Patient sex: M
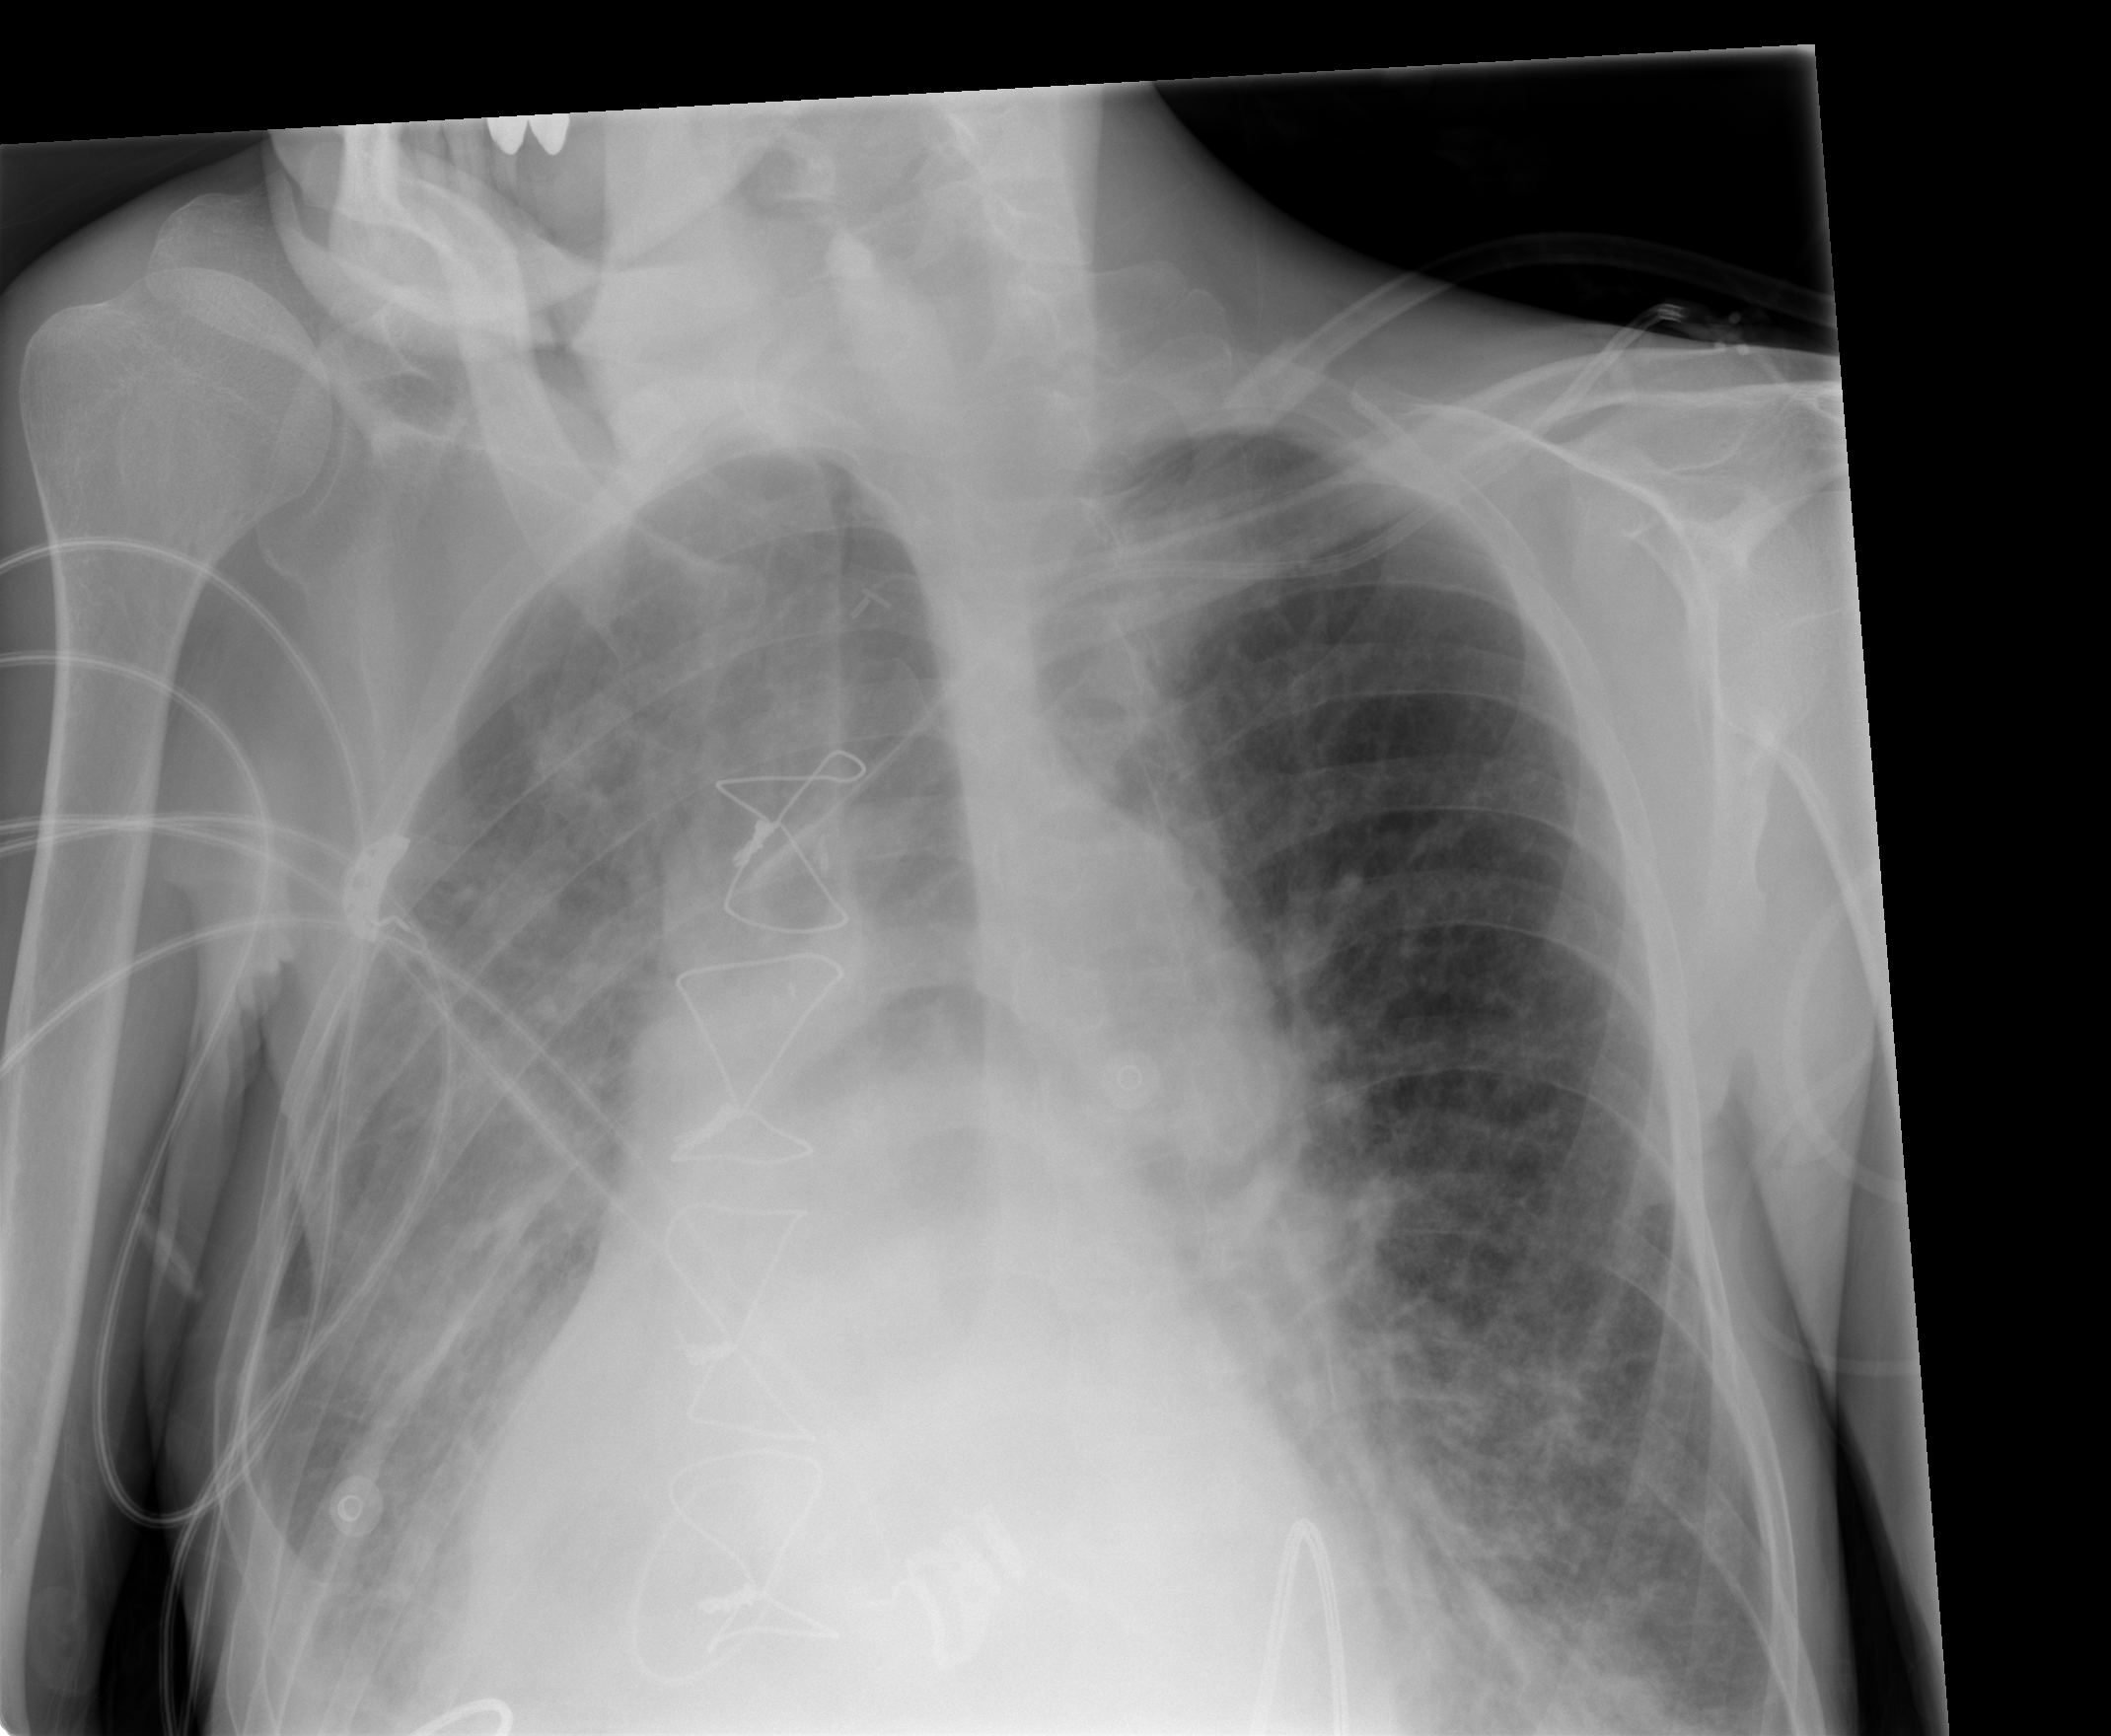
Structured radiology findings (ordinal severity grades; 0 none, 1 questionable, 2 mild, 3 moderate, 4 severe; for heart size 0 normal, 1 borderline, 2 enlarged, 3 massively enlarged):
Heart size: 2
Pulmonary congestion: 2
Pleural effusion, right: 2
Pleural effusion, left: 2
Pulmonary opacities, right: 1
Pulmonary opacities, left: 2
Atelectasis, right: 2
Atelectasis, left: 2